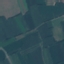
Land use / land cover class: AnnualCrop